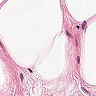
Metastatic tissue present: no